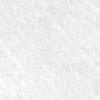
Label: no_change